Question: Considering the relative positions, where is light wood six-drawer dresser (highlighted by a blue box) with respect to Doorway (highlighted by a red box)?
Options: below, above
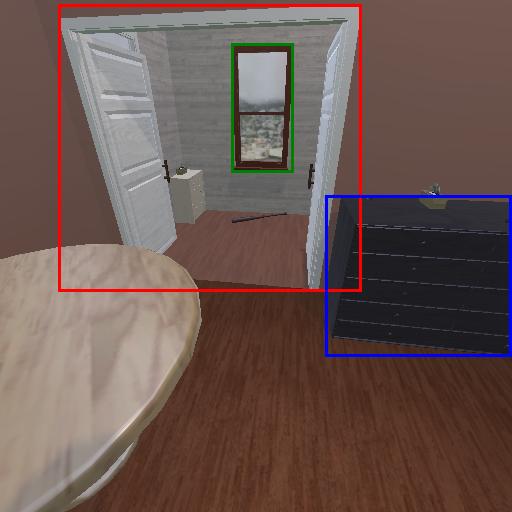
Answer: below